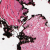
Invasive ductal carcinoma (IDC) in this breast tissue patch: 0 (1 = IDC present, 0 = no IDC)